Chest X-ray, PA view. Patient: 34 years old, sex M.
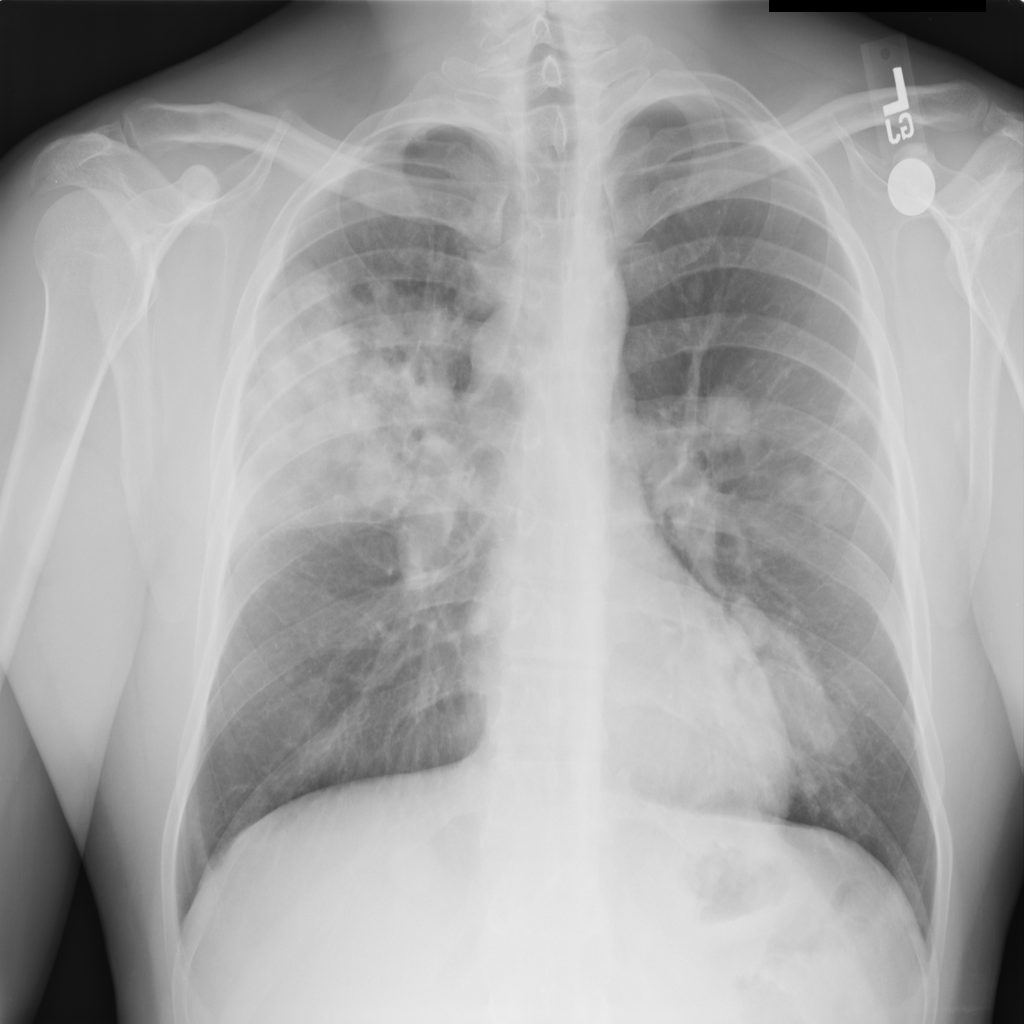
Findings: Consolidation, Nodule